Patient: sex M, age 44
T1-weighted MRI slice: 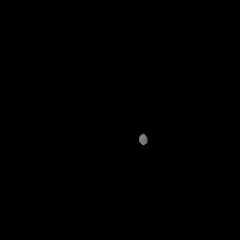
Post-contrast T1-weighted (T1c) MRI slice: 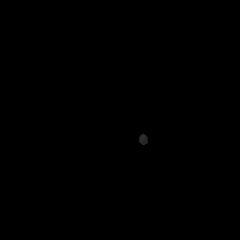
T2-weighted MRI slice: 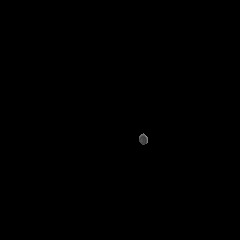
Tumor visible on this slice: no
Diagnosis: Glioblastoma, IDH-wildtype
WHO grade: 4